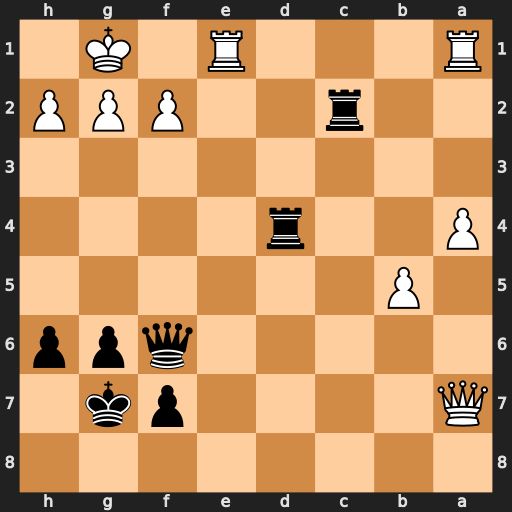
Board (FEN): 8/Q4pk1/5qpp/1P6/P2r4/8/2r2PPP/R3R1K1
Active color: b
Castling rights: -
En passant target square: -
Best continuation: Qxf2+ Kh1 Qxg2#